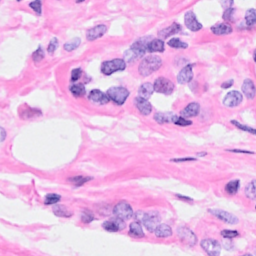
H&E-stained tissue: Breast